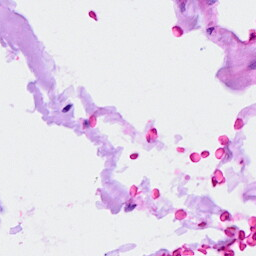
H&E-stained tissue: Ovarian